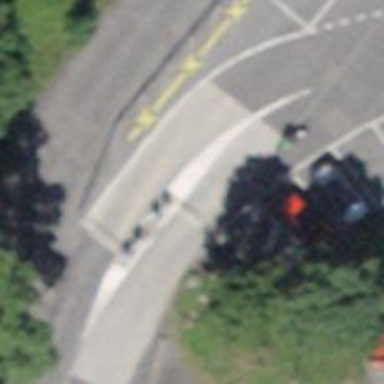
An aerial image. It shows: Lift gate barrier.